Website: ulta-beauty
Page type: address-validator
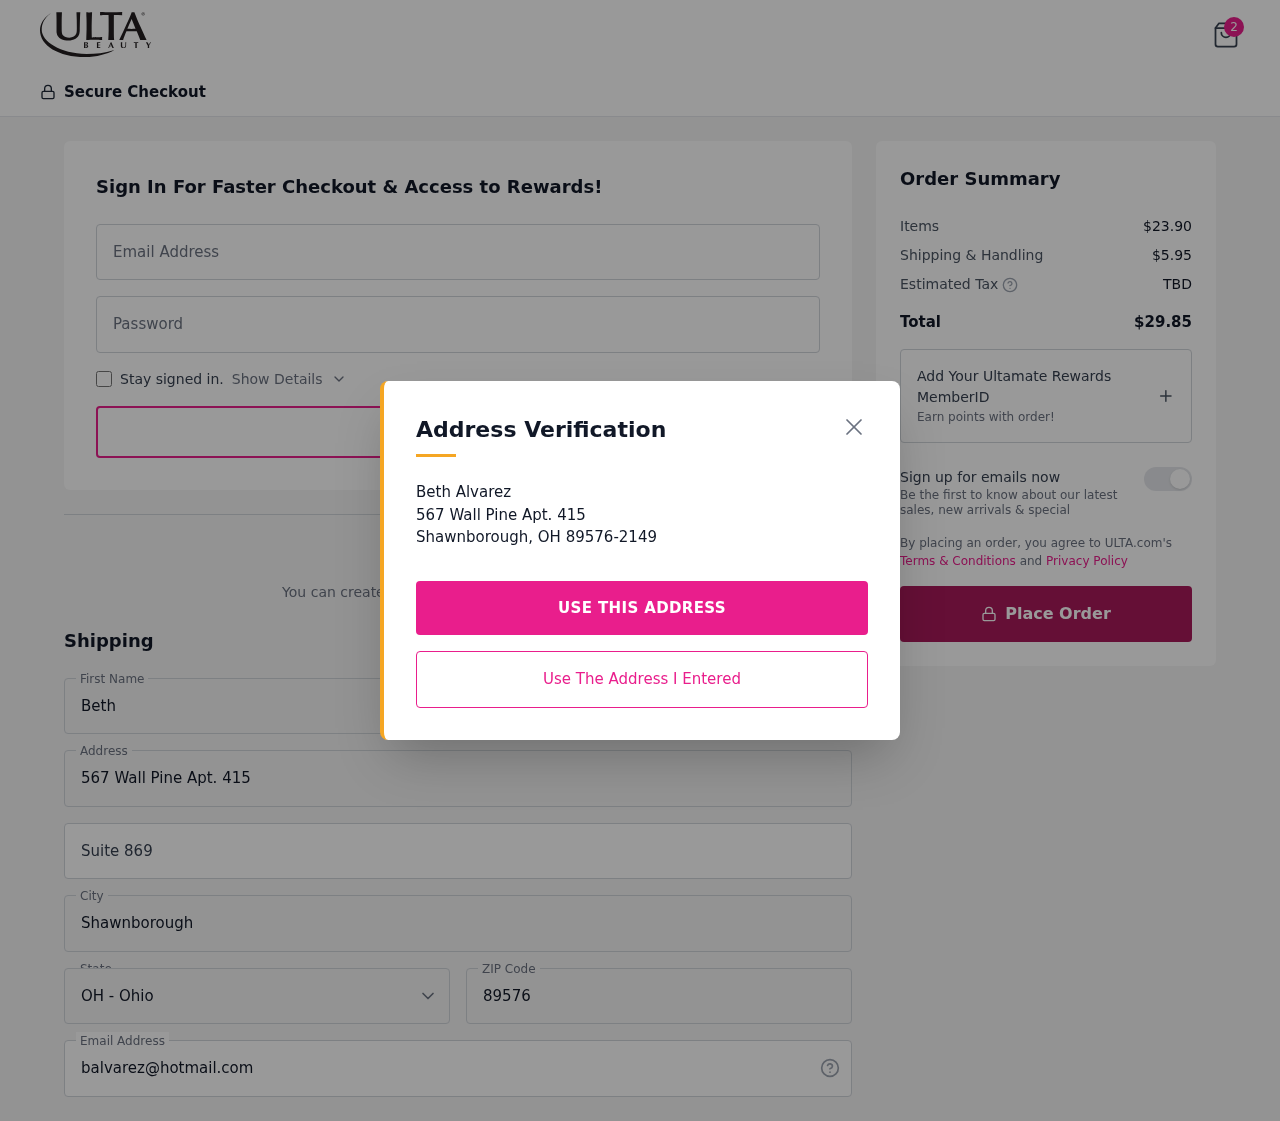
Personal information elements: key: PII_CITY
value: Shawnborough
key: PII_EMAIL
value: balvarez@hotmail.com
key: PII_FIRSTNAME
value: Beth
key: PII_LASTNAME
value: Alvarez
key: PII_POSTCODE
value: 89576
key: PII_STATE_ABBR
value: OH
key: PII_STREET
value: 567 Wall Pine Apt. 415
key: PII_STREET2
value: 567 Wall Pine Apt. 415
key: PII_STREET2
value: Suite 869
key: PII_FULLNAME2
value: Beth Alvarez
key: PII_CITY2
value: Shawnborough
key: PII_STATE_ABBR2
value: OH
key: PII_POSTCODE_FULL
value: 89576
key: PII_POSTCODE_EXT
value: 2149
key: PII_POSTCODE_NUMERIC
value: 89576
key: PII_POSTCODE_EXT_NUMERIC
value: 2149
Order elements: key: ORDER_NUM_ITEMS
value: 2
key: ORDER_SUBTOTAL
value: $23.90
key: ORDER_SHIPPING_COST
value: $5.95
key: ORDER_TOTAL
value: $29.85